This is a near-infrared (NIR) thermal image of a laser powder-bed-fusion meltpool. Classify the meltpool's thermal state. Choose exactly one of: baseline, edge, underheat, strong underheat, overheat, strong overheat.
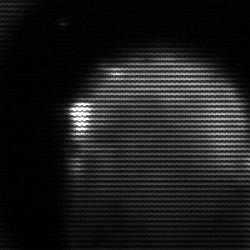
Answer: edge